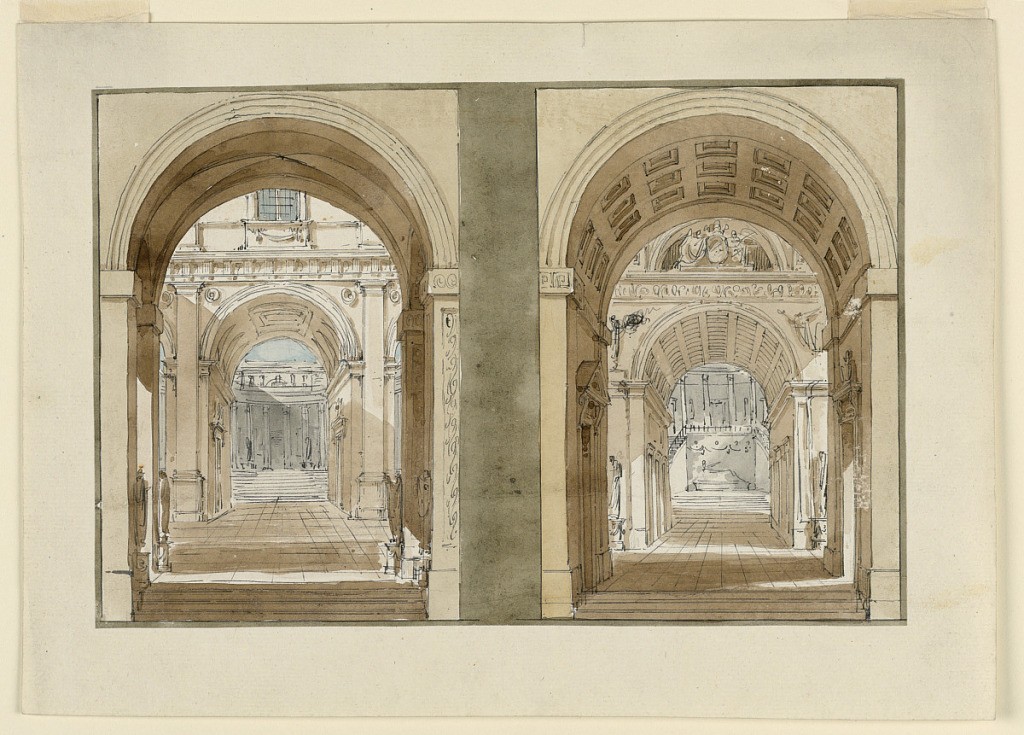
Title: Stage Designs, Views into Palace Courts
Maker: Angelo Toselli, ca. 1765? – 1826
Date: ca. 1820
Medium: Pen and bistre ink, brush and sepia wash on paper
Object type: Drawing
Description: Horizontal rectangle. Two different drawings on one sheet showing interiors of palace courts and passages.